Interaction volume radius: 10 \u00c5
Interaction volume height: 15 \u00c5
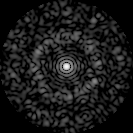
Disorder parameter: 0.802